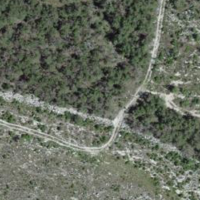
EUNIS habitat code: 44
Species observed at this site:
Saponaria ocymoides
Chamaenerion dodonaei
Odontites luteus